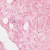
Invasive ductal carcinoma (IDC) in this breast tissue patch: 0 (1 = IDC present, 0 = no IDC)